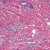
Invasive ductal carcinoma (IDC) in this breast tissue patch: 1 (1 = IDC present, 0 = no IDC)